Question: I have a quite small list of numbers (a few hundred max) like for example this one:
> 117 99 91 93 95 95 91 97 89 99 89 99
91 95 89 99 89 99 89 95 95 95 89 948
189 99 89 189 189 95 186 95 93 189 95
189 89 193 189 93 91 193 89 193 185 95
89 194 185 99 89 189 95 189 189 95 89
189 189 95 189 95 89 193 101 180 189
95 89 195 185 95 89 193 89 193 185 99
185 95 189 95 89 193 91 190 94 190 185
99 89 189 95 189 189 95 185 95 185 99
89 189 95 189 186 99 89 189 191 95 185
99 89 189 189 96 89 193 189 95 185 95
89 193 95 189 185 95 93 189 189 95 186
97 185 95 189 95 185 99 185 95 185 99
185 95 190 95 185 95 95 189 185 95 189
2451
If you create a graph with X=the number and Y=number of times we see the number, we'll have something like this:

What I want is to know the average number of each group of numbers. In the example, there's 4 groups and the resulting numbers are
The number of groups of number is not known.
Do you have any idea of how to create a (simple if possible) algorithm do extract these resulting numbers (if possible in c or pseudo code or English :)
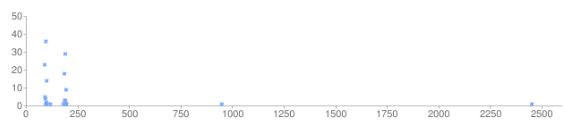
Answer: What you want to do is called clustering. If the data you've shown is typical, a gready approach, such as <URL>, should be sufficient. So the procedure is:
'''
1) Apply neighbor joining
2) Apply an (empirically identified) threshold to define the clusters
3) Calculate average of each cluster
'''
Using a package that already has clustering algorithms, such as R, would probably be the easiest course, though neighbor joining is not a particularly hard algorithm.